Aerial crown-view tile of a tropical tree (Barro Colorado Island, Panama), acquired 20240918:
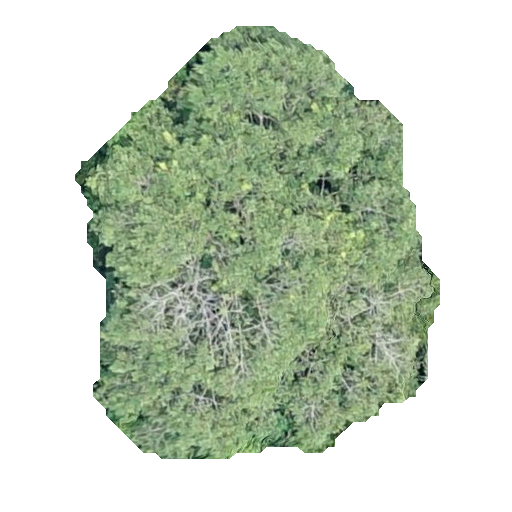
Species: Simarouba amara
GBIF accepted scientific name: Simarouba amara
Crown area: 182.533 m²